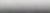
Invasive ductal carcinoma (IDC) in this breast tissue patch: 0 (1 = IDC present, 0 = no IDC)